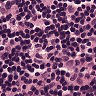
Metastatic tissue present: no